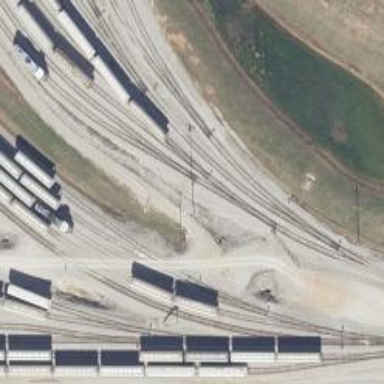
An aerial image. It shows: Rail spur service.